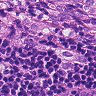
Metastatic tissue present: yes